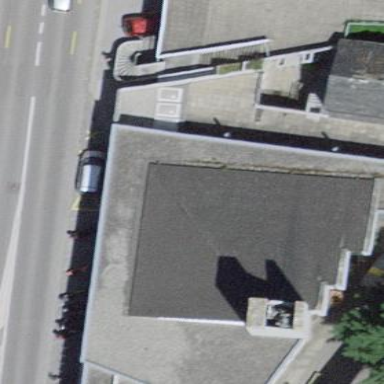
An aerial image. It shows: Building that is place of worship.